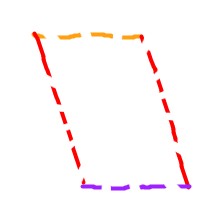
Shape: parallelogram